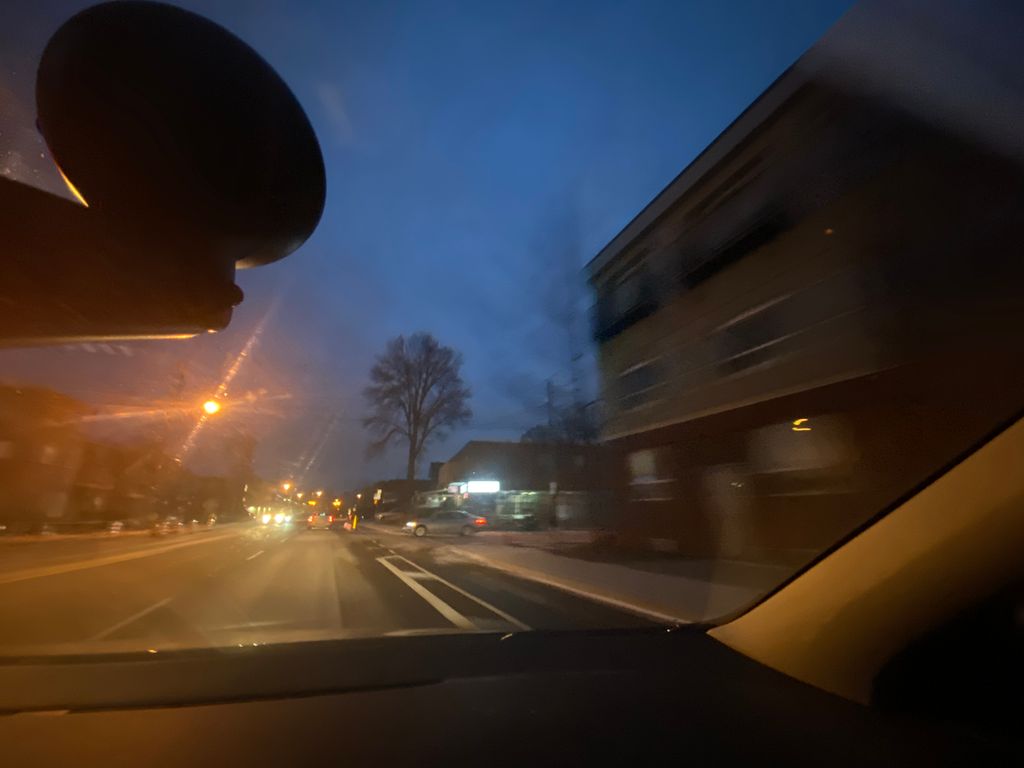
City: toronto